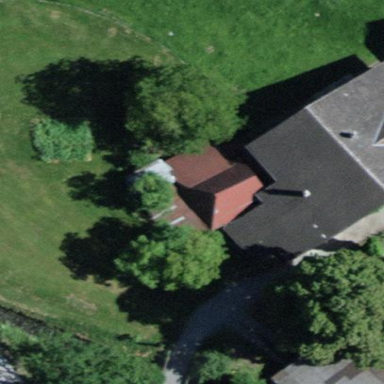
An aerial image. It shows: Barn.